Aerial crown-view tile of a tropical tree (Barro Colorado Island, Panama), acquired 20240813:
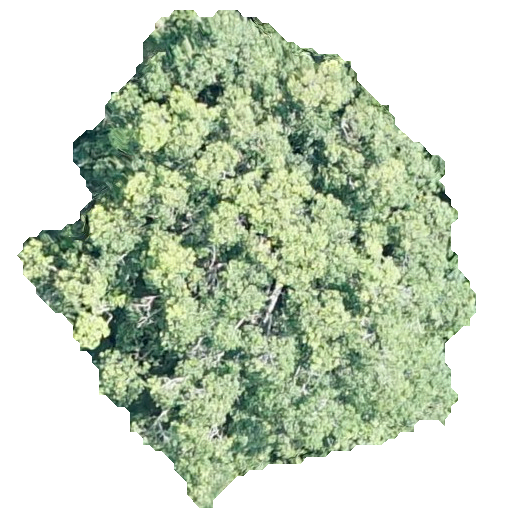
Species: Ocotea leptobotra
GBIF accepted scientific name: Ocotea leptobotra
Crown area: 218.301 m²